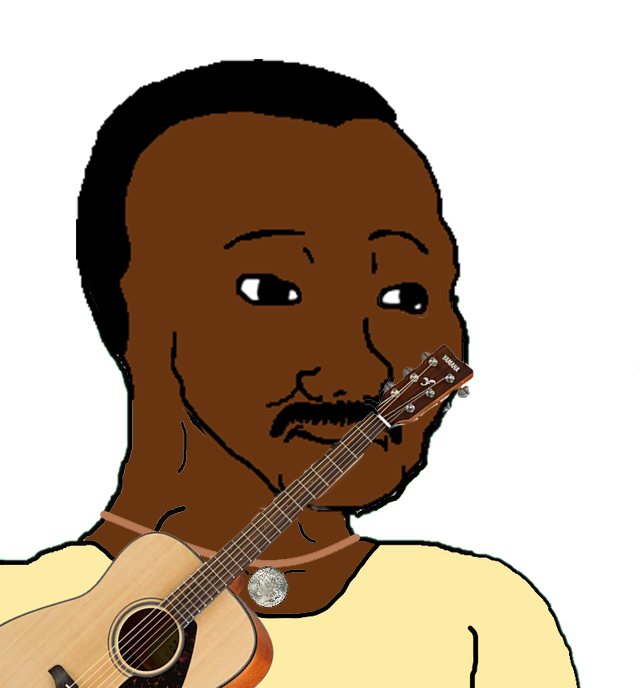
Label: 5_Blackjak